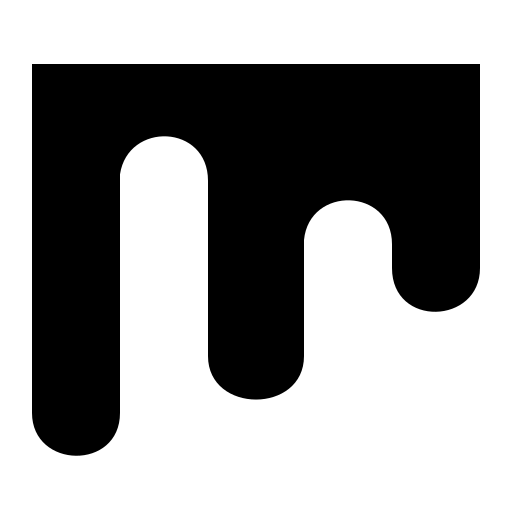
Tags: icon, FontAwesome, fa-icon, brand, mix